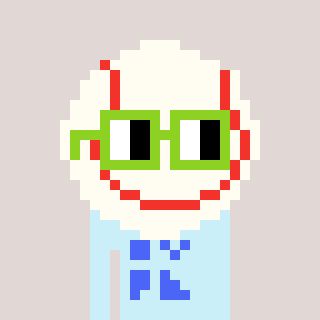
a pixel art character with square light green glasses, a baseball ball-shaped head and a cold-colored body on a warm background